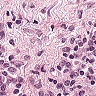
Metastatic tissue present: no